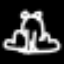
Label: frog